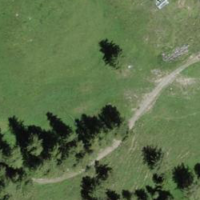
EUNIS habitat code: 26
Species observed at this site:
Marmota marmota